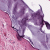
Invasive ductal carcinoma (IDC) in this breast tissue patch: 0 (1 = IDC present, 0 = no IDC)